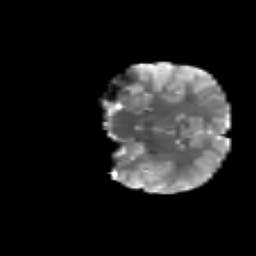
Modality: T2w
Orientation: coronal
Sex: female
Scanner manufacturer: siemens
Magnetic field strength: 3 T
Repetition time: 5 s
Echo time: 0.071 s